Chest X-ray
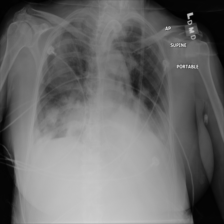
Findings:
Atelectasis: negative
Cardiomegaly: negative
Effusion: negative
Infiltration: positive
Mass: negative
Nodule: negative
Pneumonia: negative
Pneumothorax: negative
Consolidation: negative
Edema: negative
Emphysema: negative
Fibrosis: negative
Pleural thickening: negative
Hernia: negative